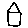
Label: house